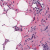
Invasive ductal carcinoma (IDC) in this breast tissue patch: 1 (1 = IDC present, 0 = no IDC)